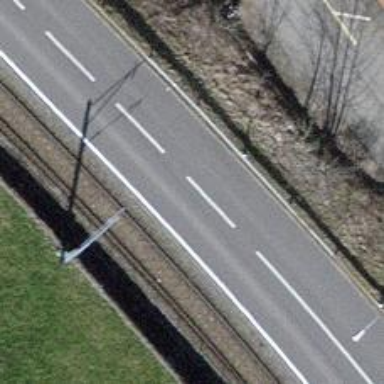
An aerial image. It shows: Primary highway with shared cycleway.